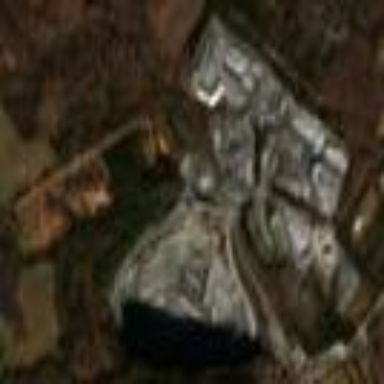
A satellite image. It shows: Quarry used for extracting aggregates.